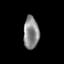
Tissue: skin
Cell type: Epithelial cells
Senescence score: 0.2131
Nuclear area (px): 491
Mean DAPI intensity: 137.717